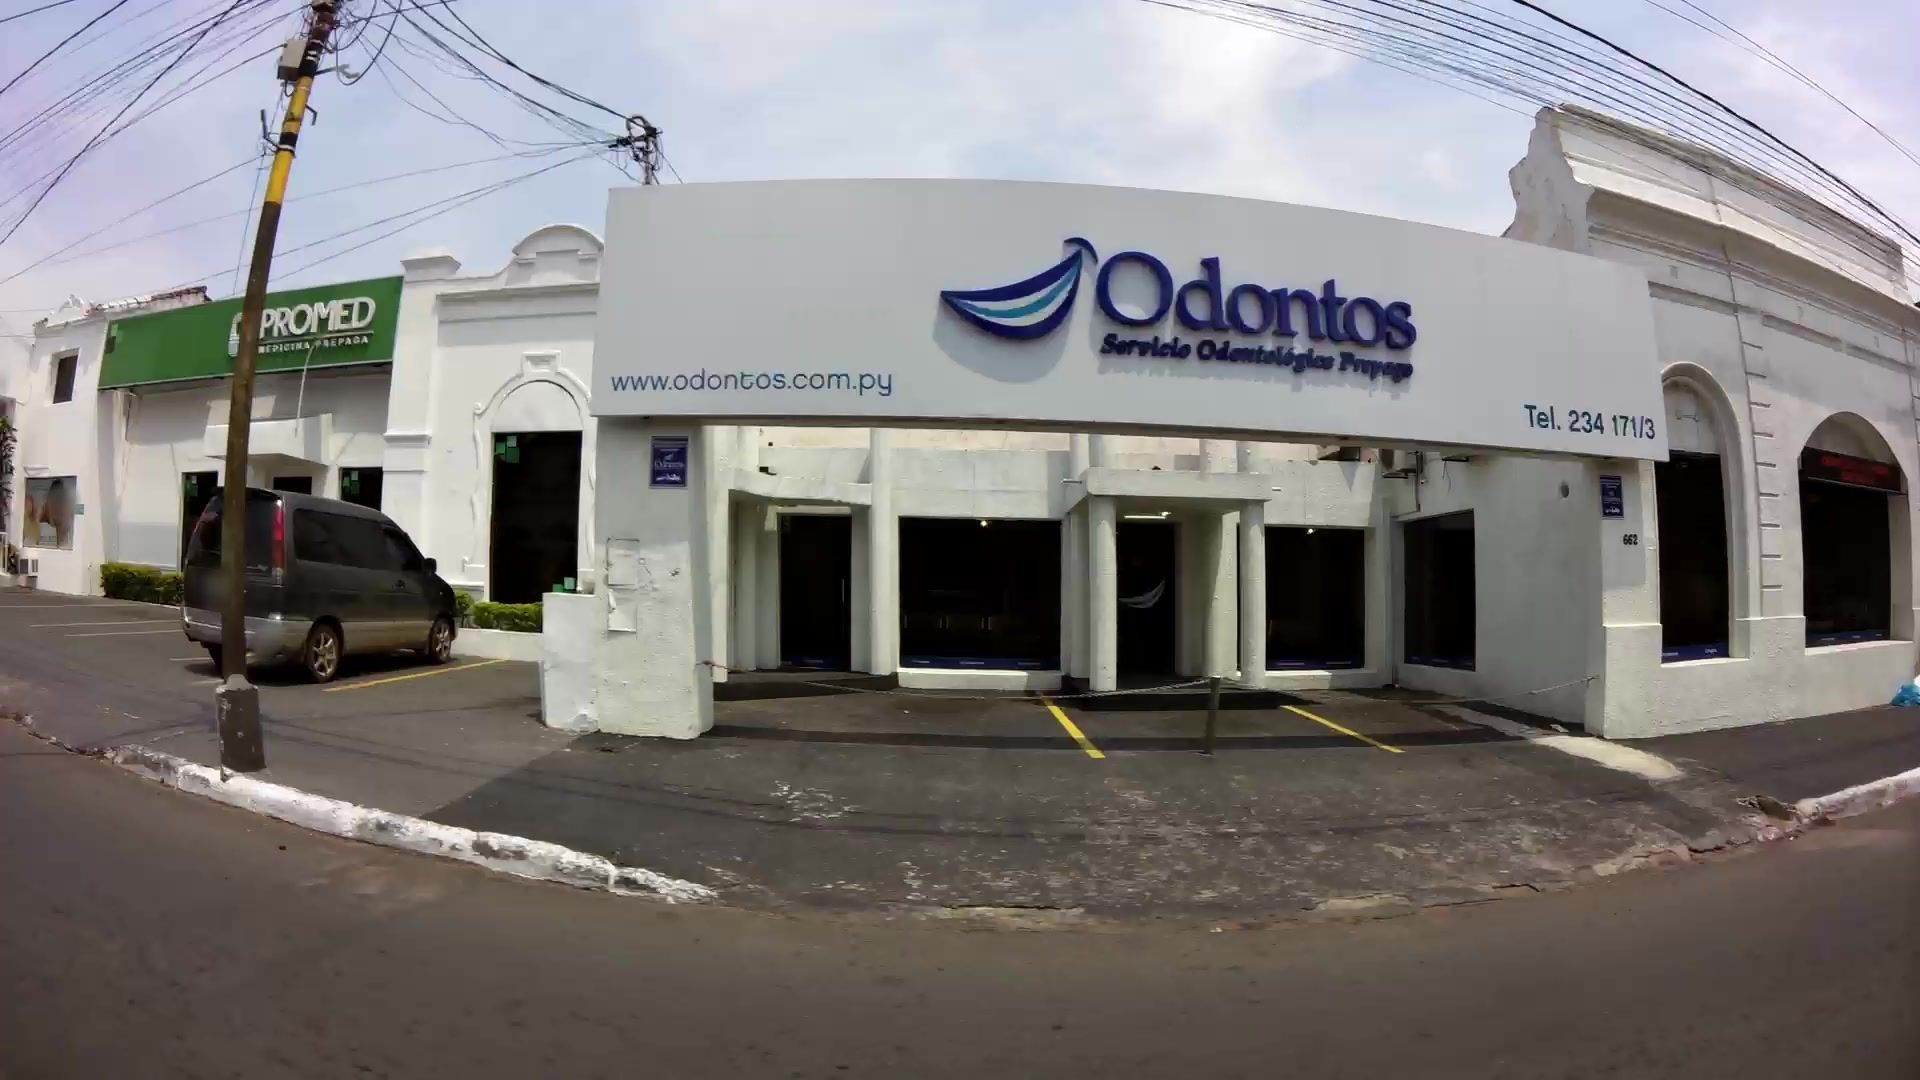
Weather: snowy
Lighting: day
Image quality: good
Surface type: driving surface
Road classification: trunk
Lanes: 2.0
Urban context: urban centre
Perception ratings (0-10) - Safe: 1.37, Lively: 2.41, Beautiful: 3.57, Boring: 1.66, Depressing: 8.29, Wealthy: 5.12